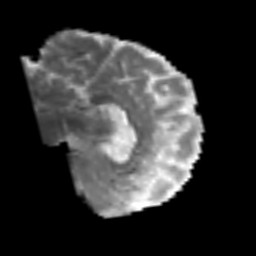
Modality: MD
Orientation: sagittal
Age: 56
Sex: male
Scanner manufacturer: siemens
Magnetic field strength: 3 T
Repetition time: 6.1 s
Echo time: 0.101 s